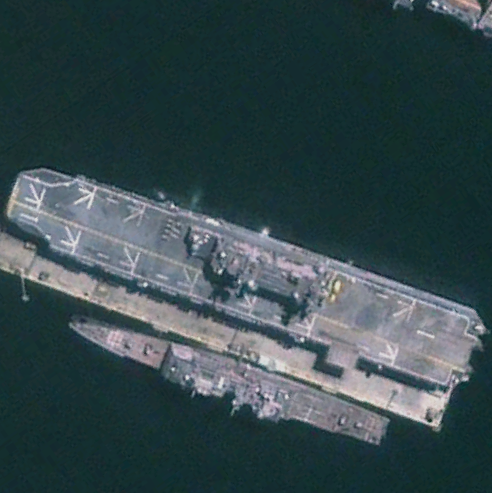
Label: assault